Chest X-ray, PA view. Patient: 41 years old, sex F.
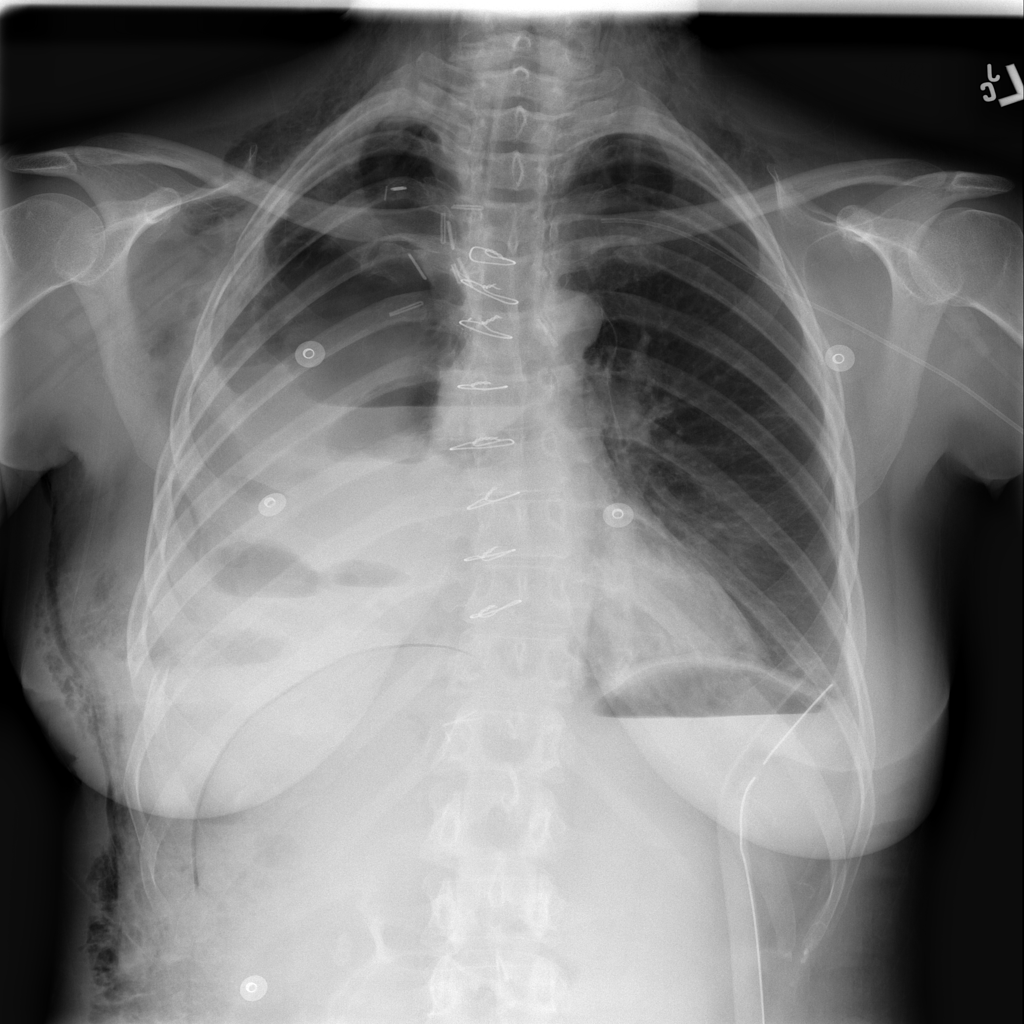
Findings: No Finding